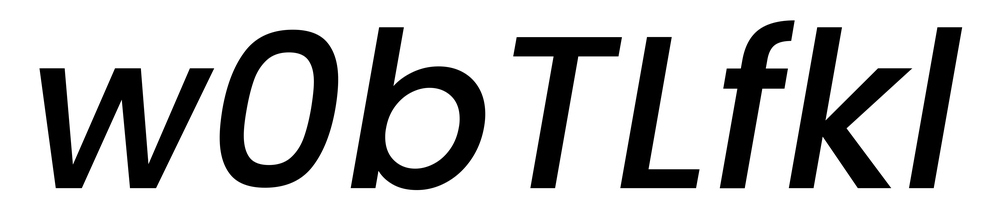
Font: Poppins-MediumItalic